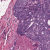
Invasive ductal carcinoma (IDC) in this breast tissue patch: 0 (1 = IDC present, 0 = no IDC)